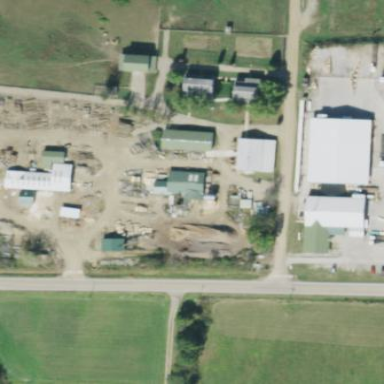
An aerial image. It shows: Industrial area with sawmill.